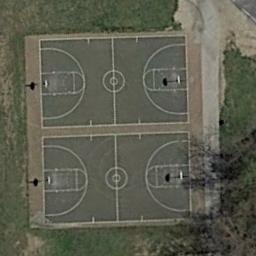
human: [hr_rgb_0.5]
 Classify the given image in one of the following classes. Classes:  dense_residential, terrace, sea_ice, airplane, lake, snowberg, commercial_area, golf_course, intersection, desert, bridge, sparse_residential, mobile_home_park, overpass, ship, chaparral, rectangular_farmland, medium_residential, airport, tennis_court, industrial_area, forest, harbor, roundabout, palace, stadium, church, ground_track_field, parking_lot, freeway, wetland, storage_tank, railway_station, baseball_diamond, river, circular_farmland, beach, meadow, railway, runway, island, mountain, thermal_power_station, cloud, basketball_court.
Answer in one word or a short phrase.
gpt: basketball_court